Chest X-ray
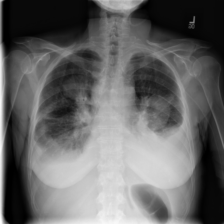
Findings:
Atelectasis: negative
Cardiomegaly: negative
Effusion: positive
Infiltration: positive
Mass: positive
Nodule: negative
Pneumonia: negative
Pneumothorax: negative
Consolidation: negative
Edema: negative
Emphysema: negative
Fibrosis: negative
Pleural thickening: negative
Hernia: negative